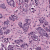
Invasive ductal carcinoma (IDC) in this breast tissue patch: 1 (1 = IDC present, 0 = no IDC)